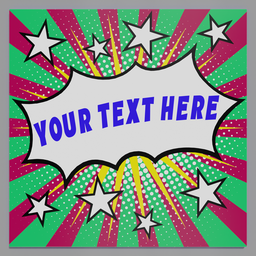
Label: decoration